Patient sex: M
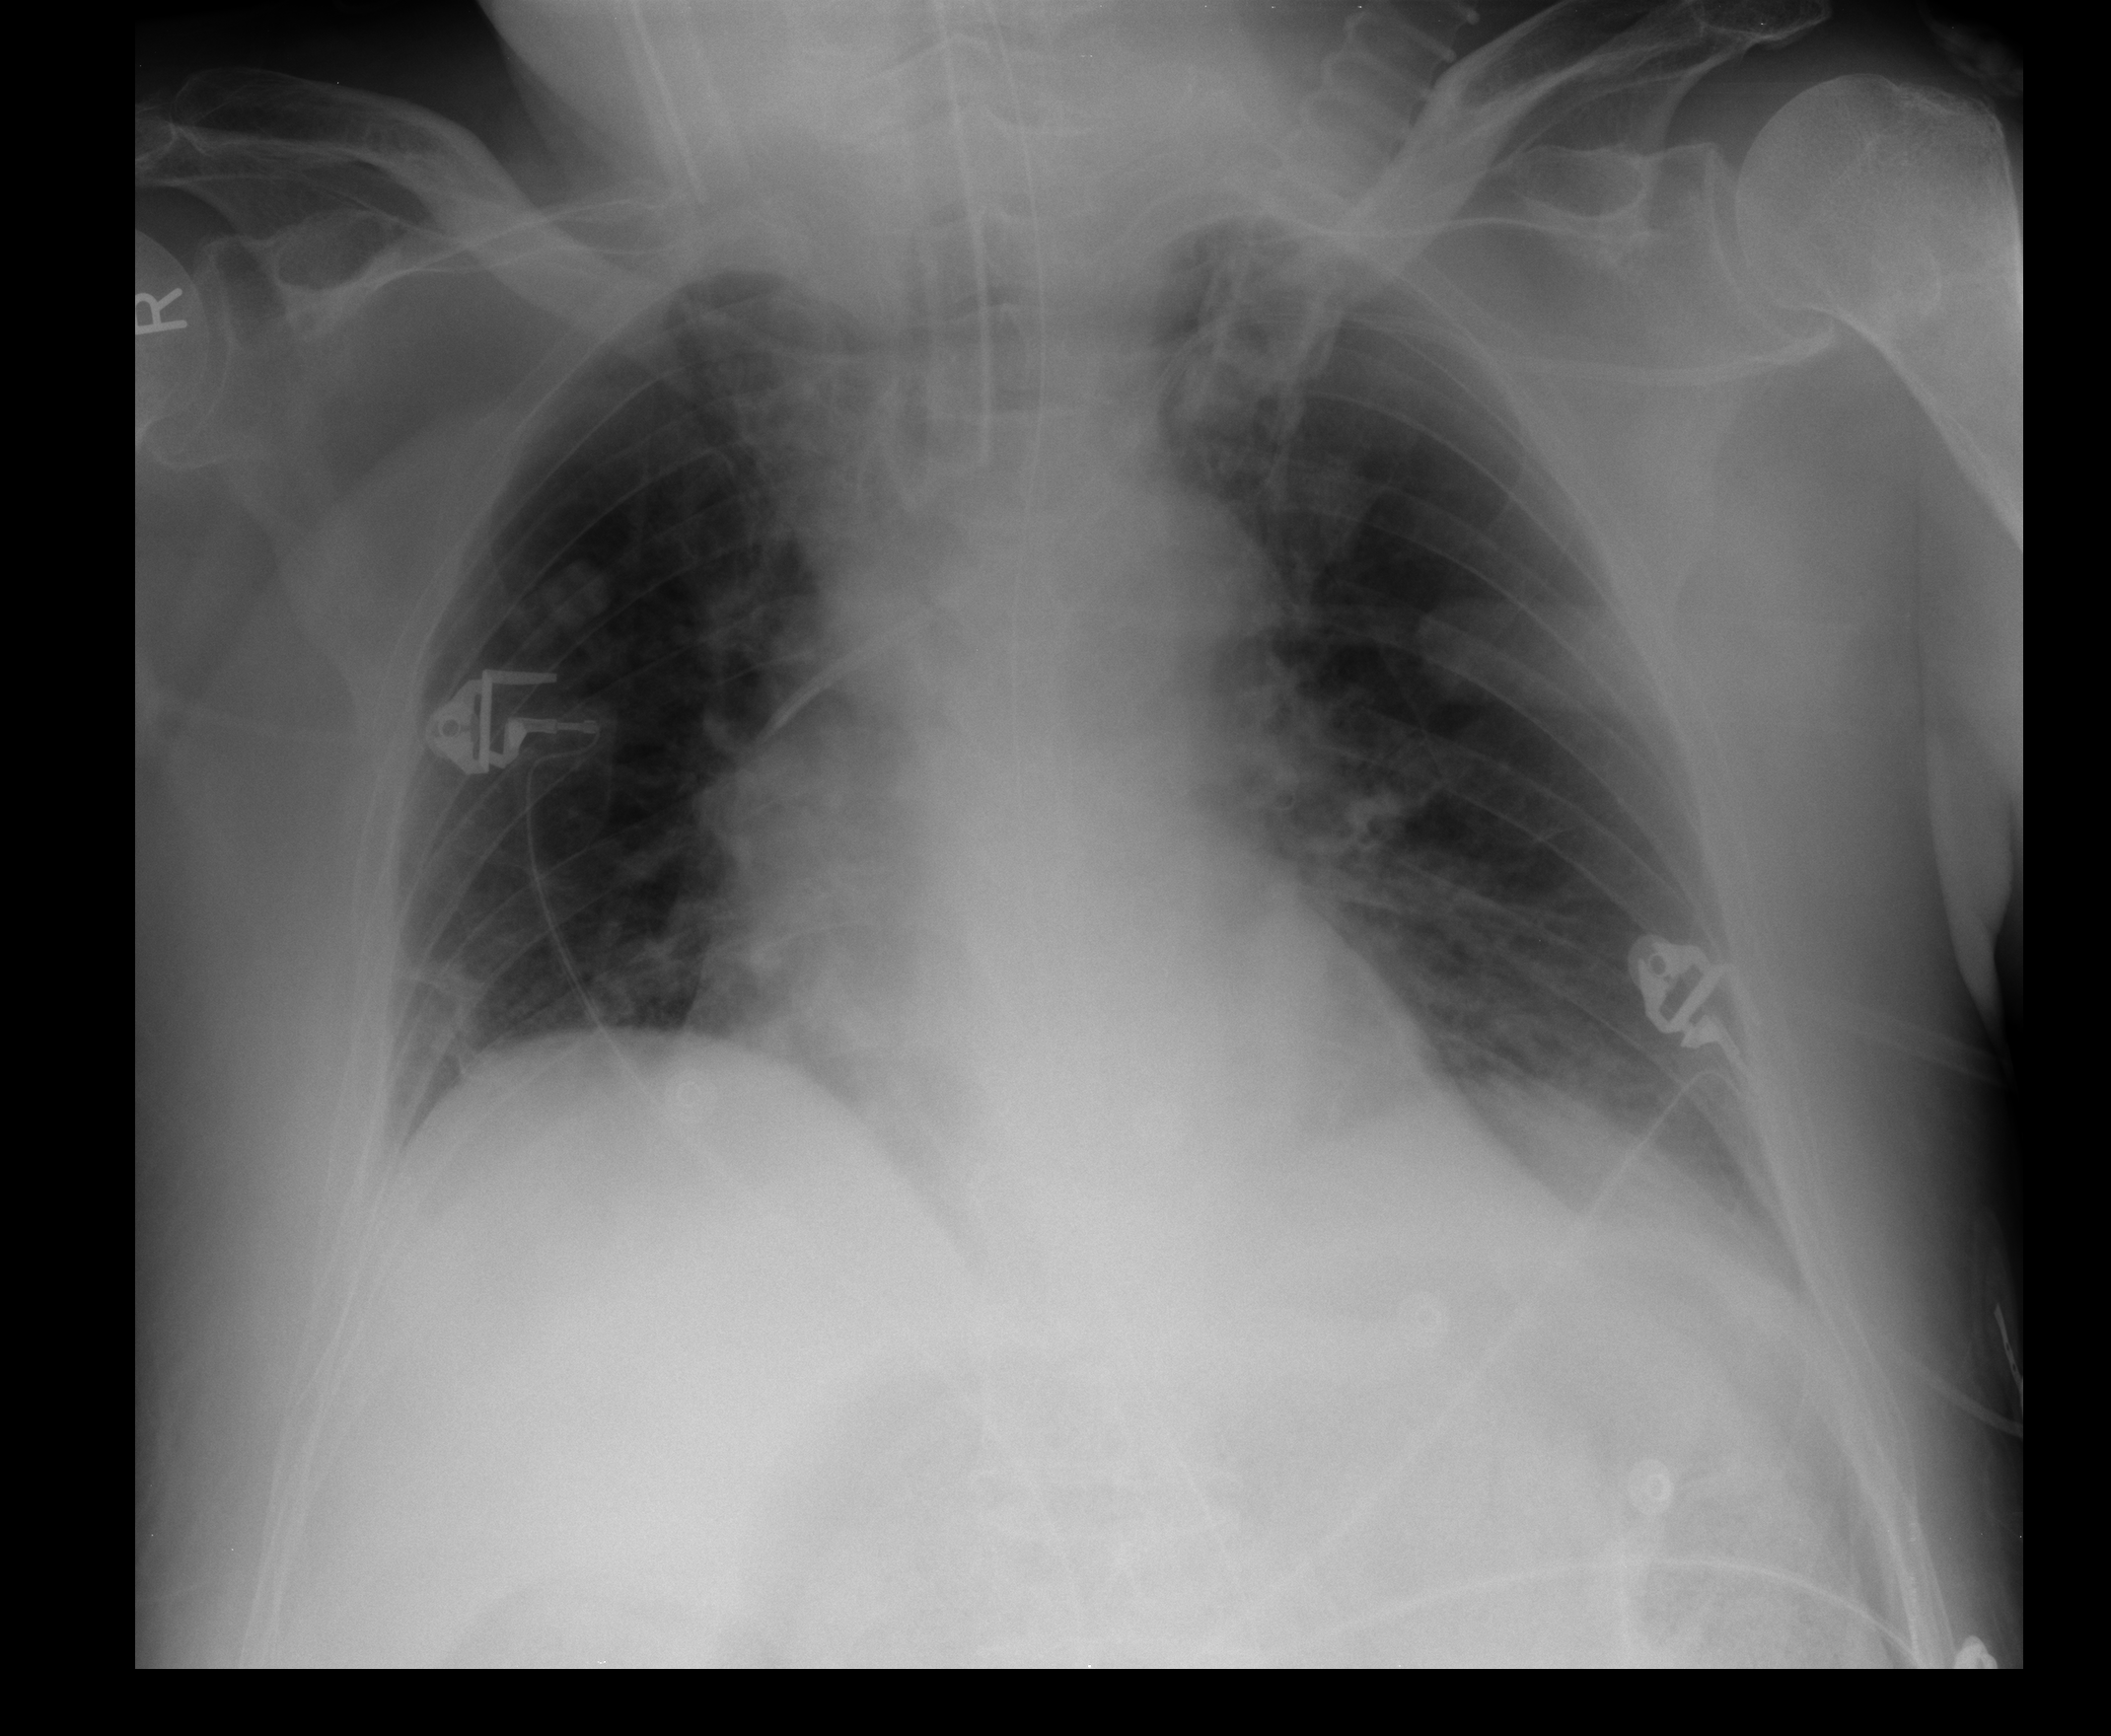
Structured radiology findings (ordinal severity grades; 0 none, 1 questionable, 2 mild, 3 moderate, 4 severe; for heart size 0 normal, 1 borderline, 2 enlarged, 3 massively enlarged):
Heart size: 1
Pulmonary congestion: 0
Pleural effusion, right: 0
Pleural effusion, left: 0
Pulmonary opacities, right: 0
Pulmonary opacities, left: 0
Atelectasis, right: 2
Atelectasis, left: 2